Question: I need to post links from posts descriptios as in the screenshot:

I tried lots of things with facebooks php api like this:
'''
$POST = array(
// 'description' => $smiley[$smileyid]['description'],
'picture' => $oyun_resim,
'name' => 'Arkadasin ' . $oyun_adi . ' adli oyunda size meydan okunuyor !',
'link' => $oyun_link,
'caption' => "Arkadasin sana meydan okuyor !!",
'description' => "<b>Arkadasin bu oyunda sana meydan okuyor, ona rakip olmak icin oyuna basla ve ondan fazla puan topla.</b><br />
{"name": "OYNA !!", "link": "$oyun_link"}",
// 'message' => "",
'text' => 'OYUNA BASLA !',
'href' => $oyun_link,
'actions' => '{"name": "OYNA !!", "link": "' . $oyun_link . '"}',
'cb' => '');
'''
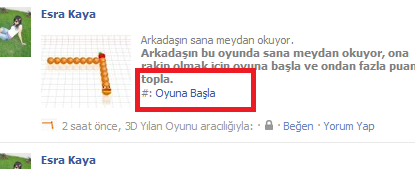
Answer: You can only have one url in a facebook post (link) as of now.
Here's a list of all the parameters you can use in a facebook post:
<URL>
-Roozbeh